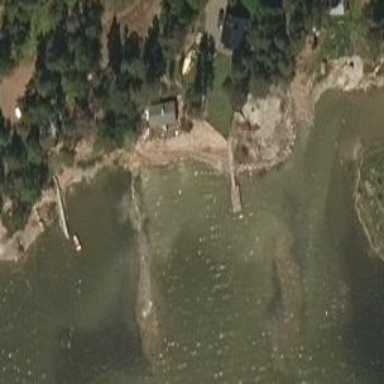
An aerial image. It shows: Man-made pier.